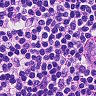
Metastatic tissue present: no